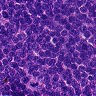
Metastatic tissue present: no